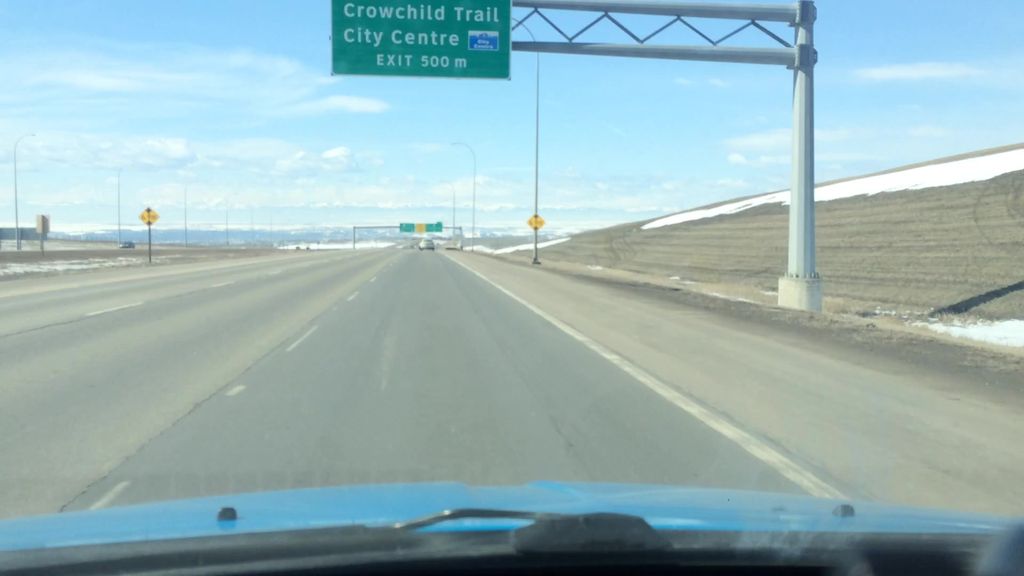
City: calgary